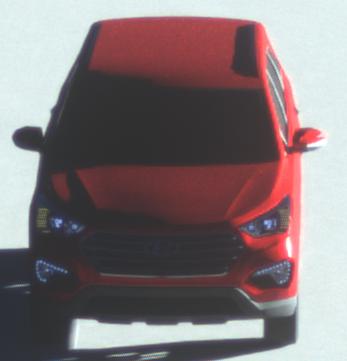
Make: Hyundai
Model: Santa Fe 2.4 GDI
Detailed model: Santa Fe (DM)
Model produced from: 2017/08
Model produced until: 2018/01
Doors: 5
Color: red
Road condition: dry road
Daytime: sunrise or sunset
Contrast: high contrast